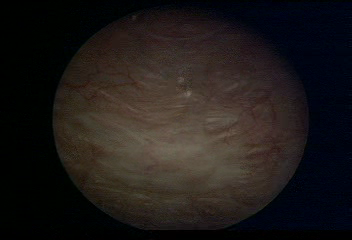
Modality: WLC
Class: Normal mucosa
Bladder cancer association: No